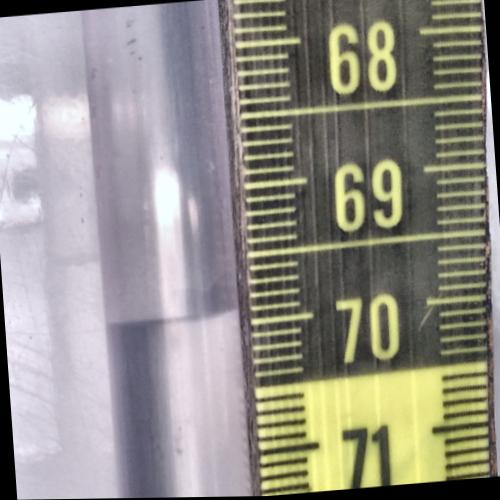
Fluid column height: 69.9 cm